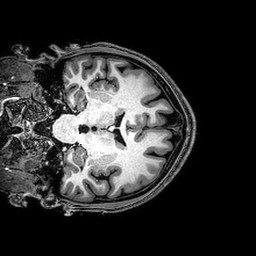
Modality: T1w
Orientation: coronal
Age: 23
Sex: male
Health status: healthy
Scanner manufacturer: philips
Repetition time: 0.008203 s
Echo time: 0.00375 s